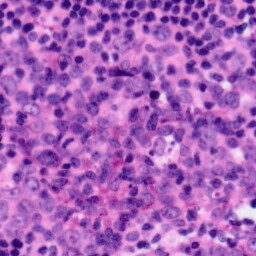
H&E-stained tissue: Tonsil